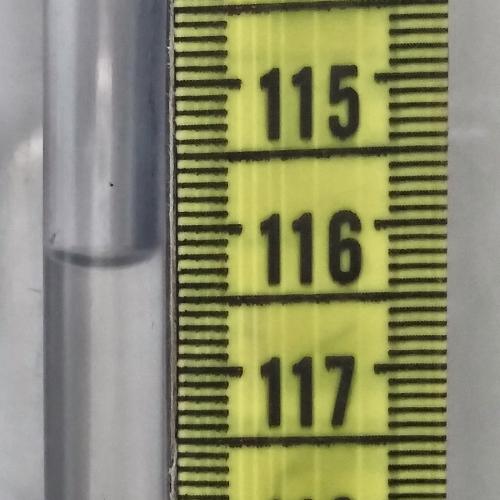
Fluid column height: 116.2 cm